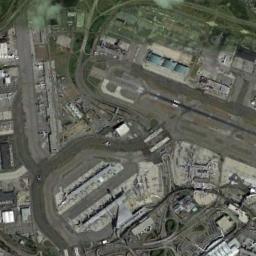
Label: airport